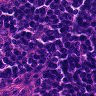
Metastatic tissue present: no